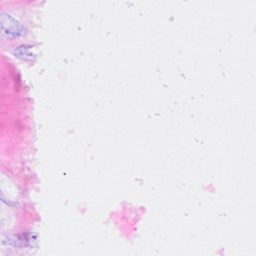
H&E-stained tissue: Breast